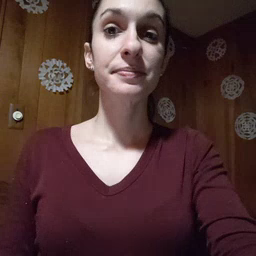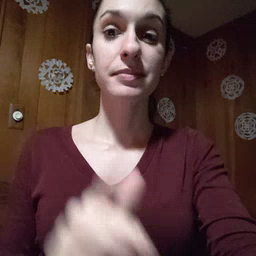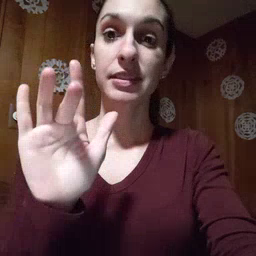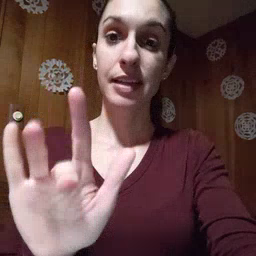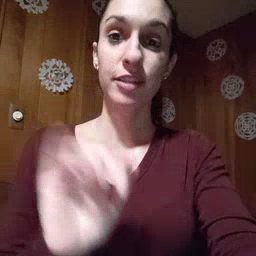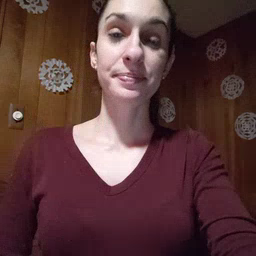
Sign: touch